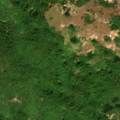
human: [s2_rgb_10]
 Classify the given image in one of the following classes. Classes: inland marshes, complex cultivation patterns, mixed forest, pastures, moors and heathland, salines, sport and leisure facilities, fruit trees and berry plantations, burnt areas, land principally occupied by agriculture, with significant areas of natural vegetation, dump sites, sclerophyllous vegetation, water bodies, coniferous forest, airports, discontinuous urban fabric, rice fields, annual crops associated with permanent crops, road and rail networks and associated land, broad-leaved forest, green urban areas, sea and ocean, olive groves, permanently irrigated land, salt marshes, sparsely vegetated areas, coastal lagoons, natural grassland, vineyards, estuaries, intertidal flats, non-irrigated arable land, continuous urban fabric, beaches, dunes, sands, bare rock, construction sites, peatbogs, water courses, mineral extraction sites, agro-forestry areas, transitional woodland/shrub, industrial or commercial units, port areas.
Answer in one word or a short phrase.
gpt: broad-leaved forest, transitional woodland/shrub